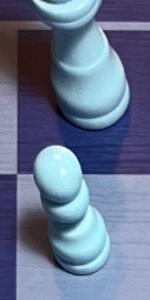
Label: Pawn_White